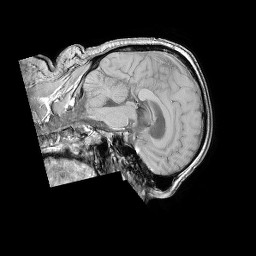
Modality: T1w
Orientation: sagittal
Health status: ill
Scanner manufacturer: philips
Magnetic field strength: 3 T
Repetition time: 0.3787 s
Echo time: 0.002908 s